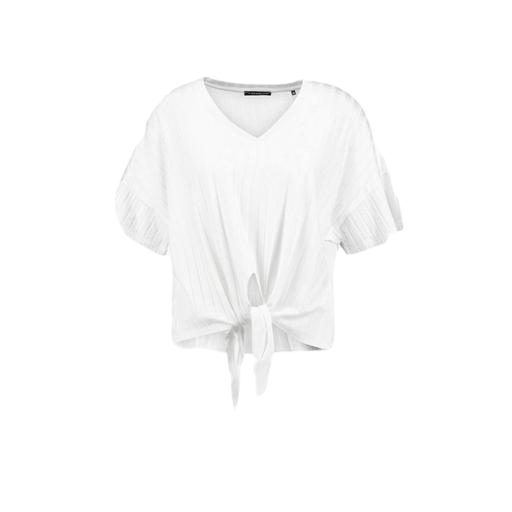
short-sleeve top only macy, white tie waist top, white indra tie-front top, white background